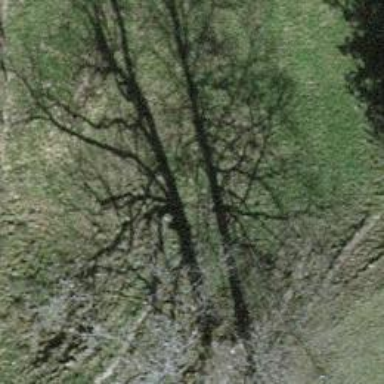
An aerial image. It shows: Urban tree adds touch of nature to the surroundings.